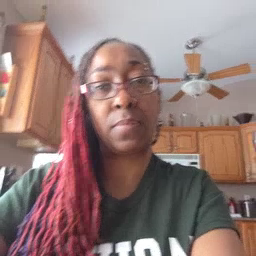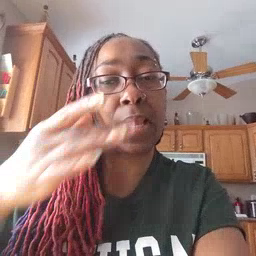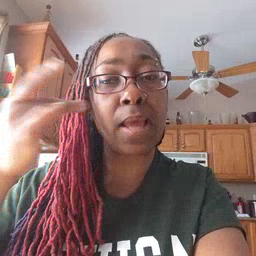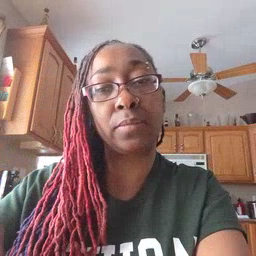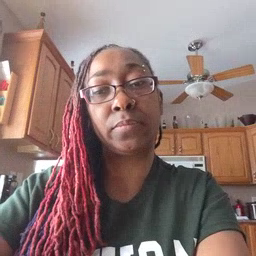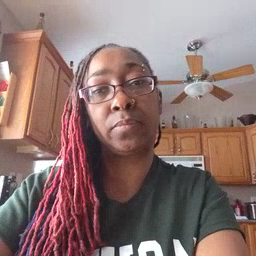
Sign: cat